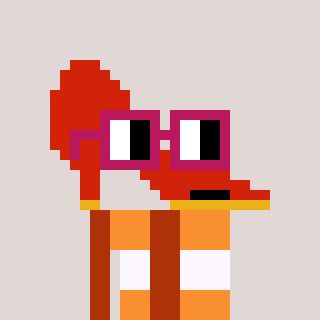
a pixel art character with square dark red glasses, a highheel-shaped head and a hotbrown-colored body on a warm background